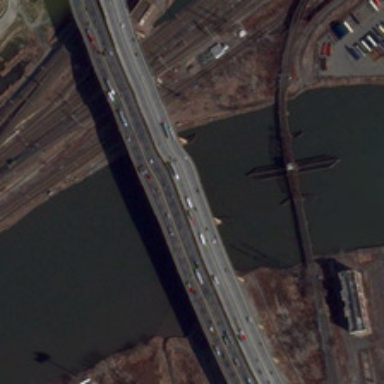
There is a strong bridge over the river .